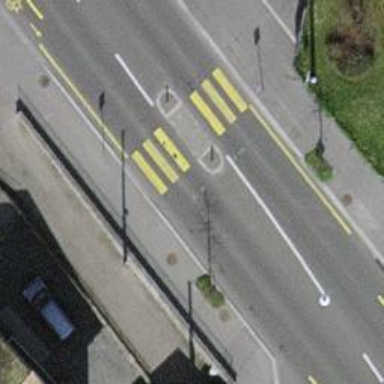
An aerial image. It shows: Marked zebra crossing with island in the middle.